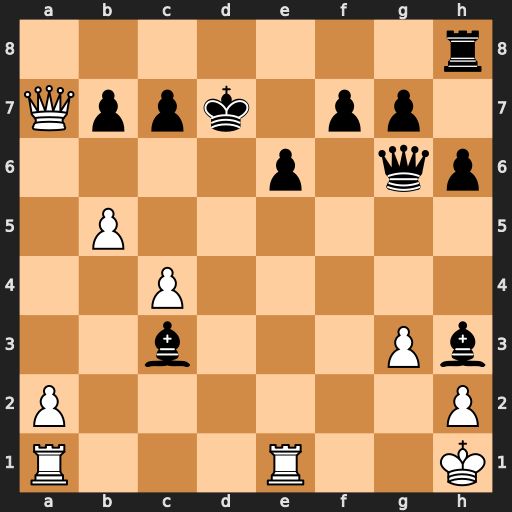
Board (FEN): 7r/Qppk1pp1/4p1qp/1P6/2P5/2b3Pb/P6P/R3R2K
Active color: w
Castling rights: -
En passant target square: -
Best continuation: Rad1+ Ke7 Qa3+ Bb4 Qxb4+